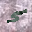
Label: 5